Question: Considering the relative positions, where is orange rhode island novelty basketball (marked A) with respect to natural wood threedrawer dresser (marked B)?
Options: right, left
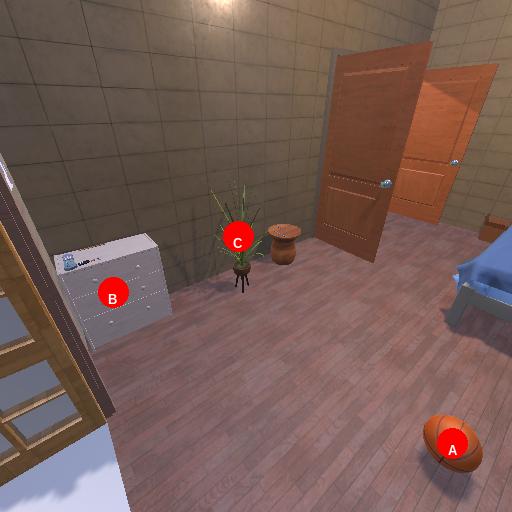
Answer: right